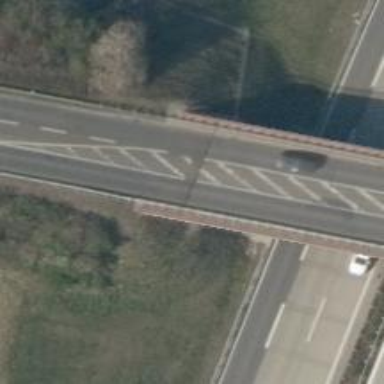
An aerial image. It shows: Secondary road with asphalt surface passing over bridge.